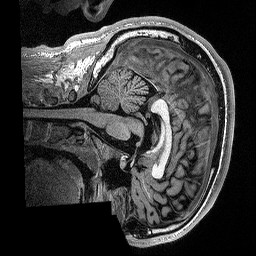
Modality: T1w
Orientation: sagittal
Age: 19
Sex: male
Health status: healthy
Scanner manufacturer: siemens
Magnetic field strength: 1.5 T
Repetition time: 2.73 s
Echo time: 0.00357 s